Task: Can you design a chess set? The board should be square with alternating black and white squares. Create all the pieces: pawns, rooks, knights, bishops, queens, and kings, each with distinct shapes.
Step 1701:
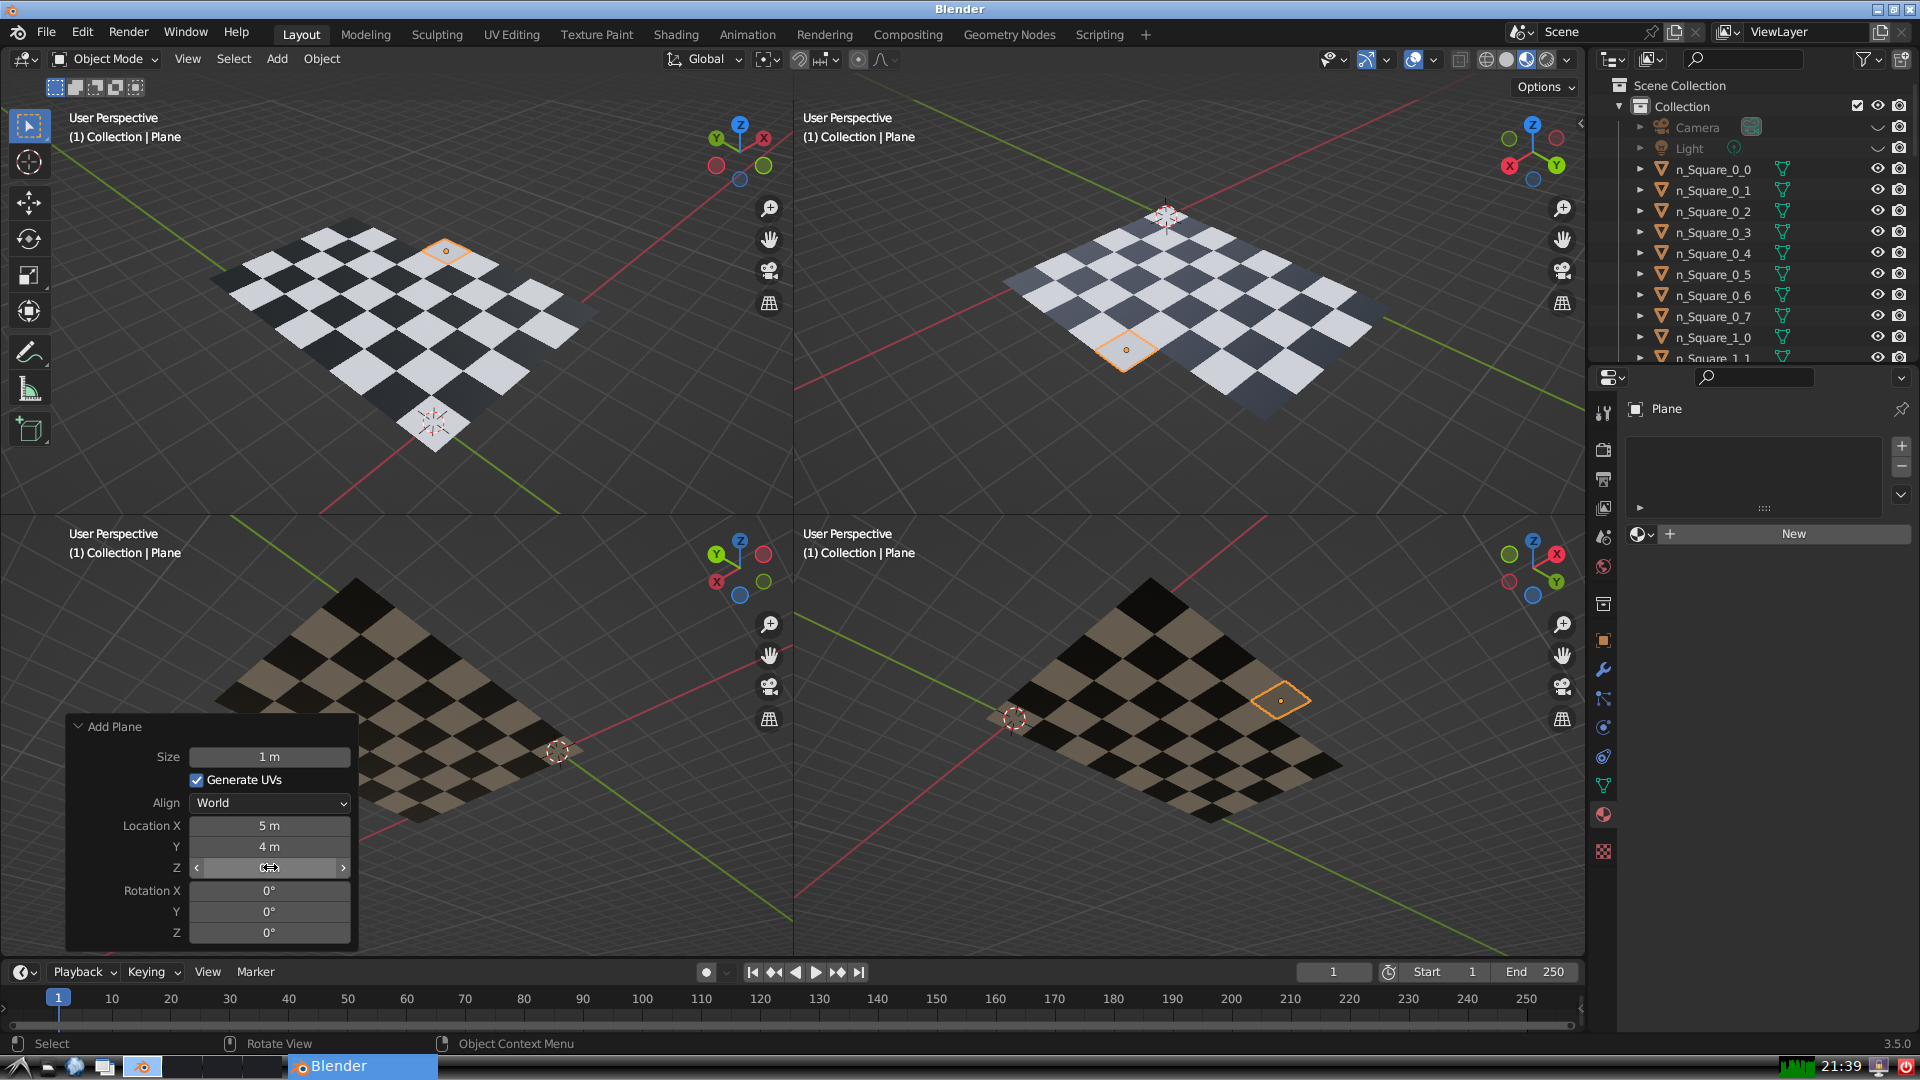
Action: click: no